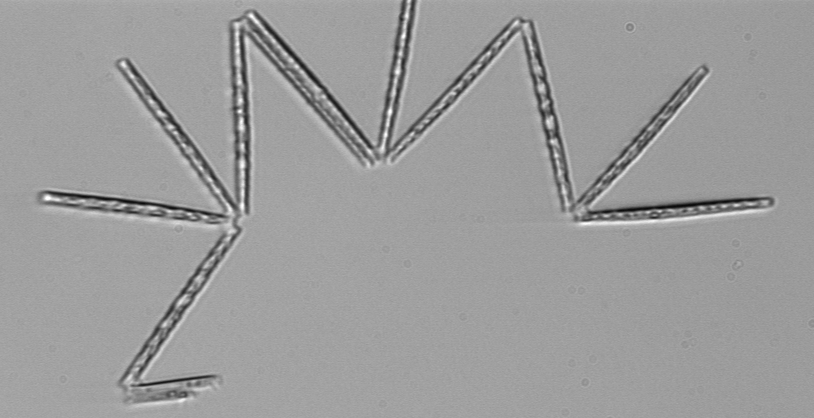
Label: Thalassionema